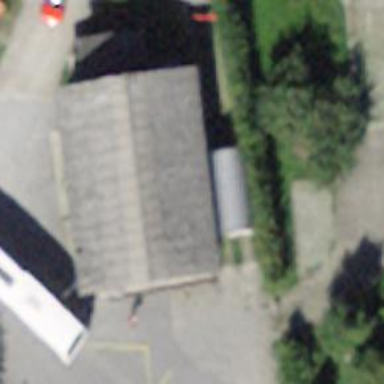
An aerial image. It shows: Industrial building.